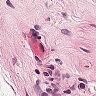
Metastatic tissue present: no